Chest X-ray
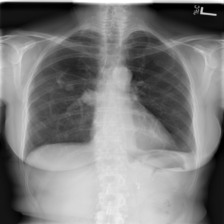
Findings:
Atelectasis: negative
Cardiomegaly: negative
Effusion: negative
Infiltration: negative
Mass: positive
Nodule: positive
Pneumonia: negative
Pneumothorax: negative
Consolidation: negative
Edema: negative
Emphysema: negative
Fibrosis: negative
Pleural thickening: negative
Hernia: negative